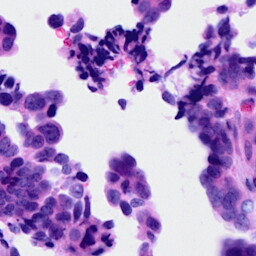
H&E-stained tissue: Ovarian